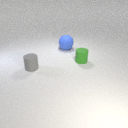
large blue rubber sphere to the left of small green rubber cylinder